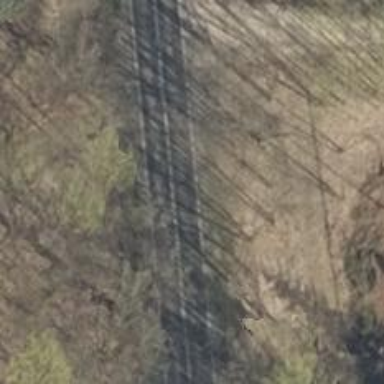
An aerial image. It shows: Primary road with asphalt surface.